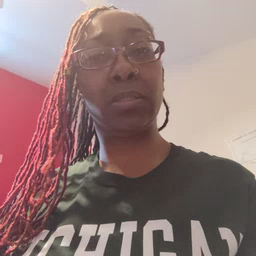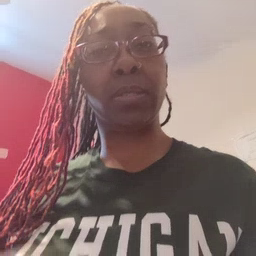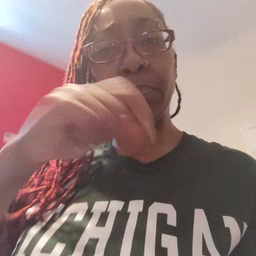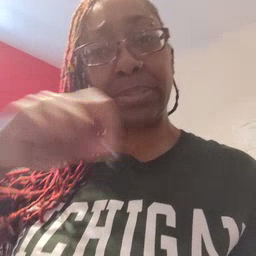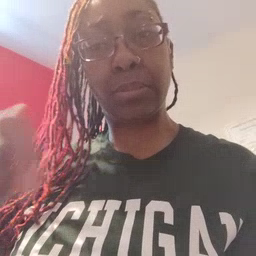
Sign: pencil